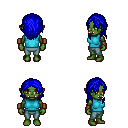
a pixel art fantasy rpg character, female body template, orc, green skin, teal sleeveless shirt, teal pants, blue long hairstyle, leather bracers, four views (front, back, left, right), 2x2 character sprite sheet, small pixel art, hard edges, no anti-aliasing